Field crop: maize
Growth stage: 2
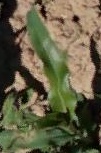
Species: maize